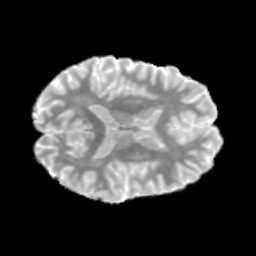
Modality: MD
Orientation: axial
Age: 26
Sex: male
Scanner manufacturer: siemens
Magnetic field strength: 3 T
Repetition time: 3.23 s
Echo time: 0.0892 s